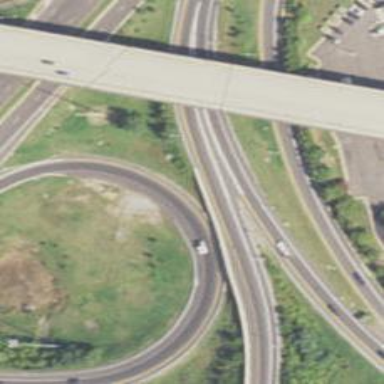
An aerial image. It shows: Asphalt motorway link.